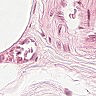
Metastatic tissue present: no